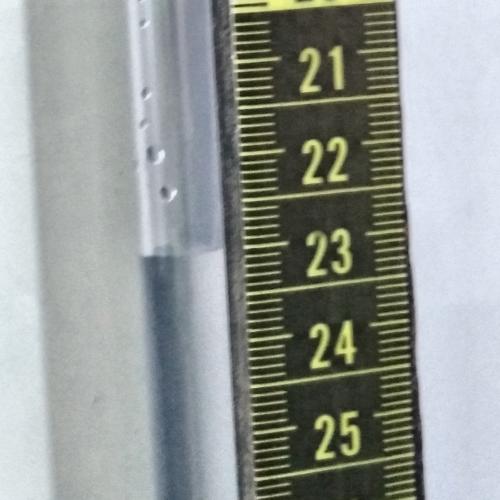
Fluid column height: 23.0 cm